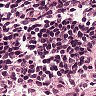
Metastatic tissue present: no